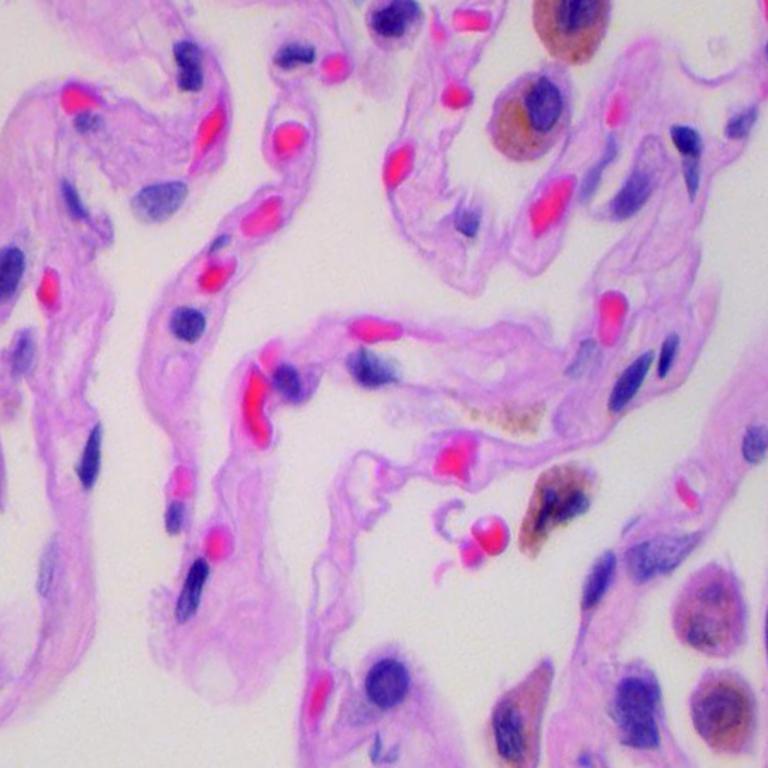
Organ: lung
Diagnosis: benign